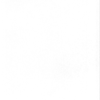
Label: dusty